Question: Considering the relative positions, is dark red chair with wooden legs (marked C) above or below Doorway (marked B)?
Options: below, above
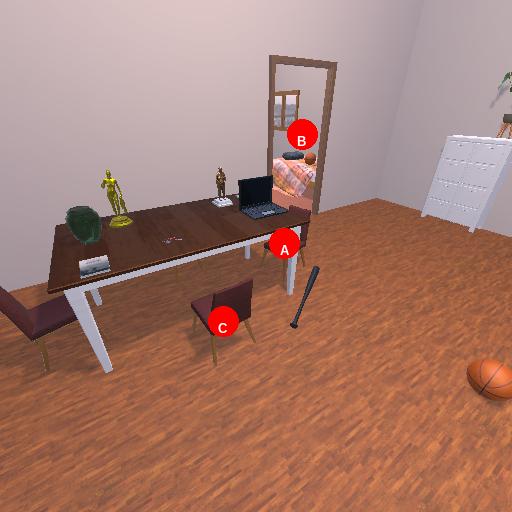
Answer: below